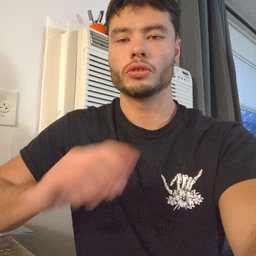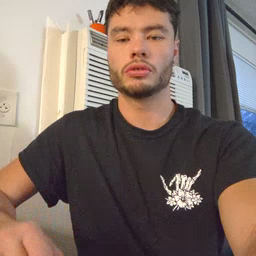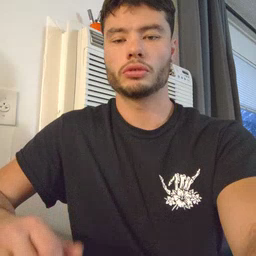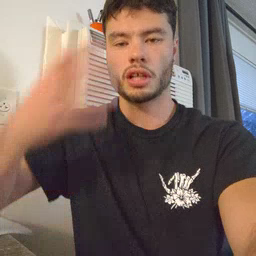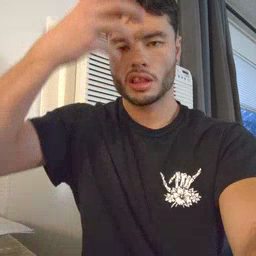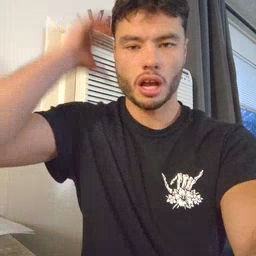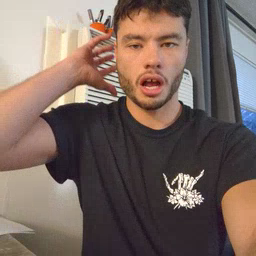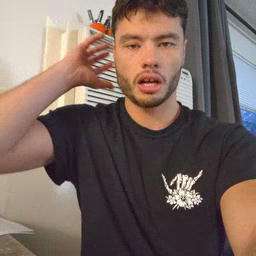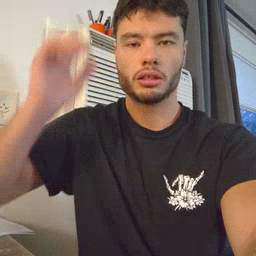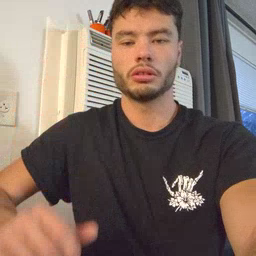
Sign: lion